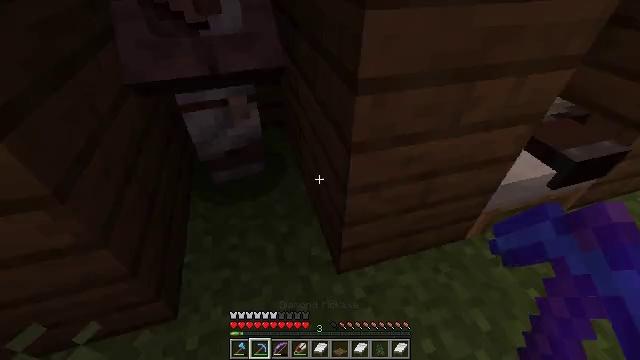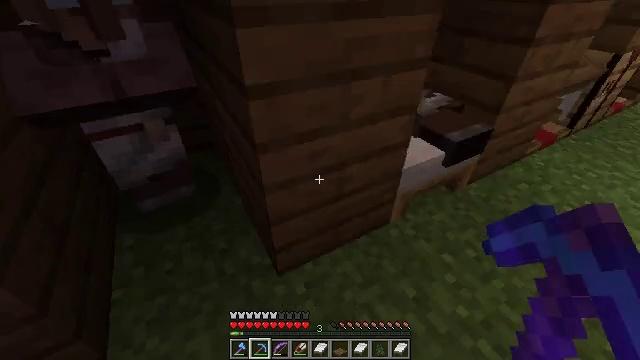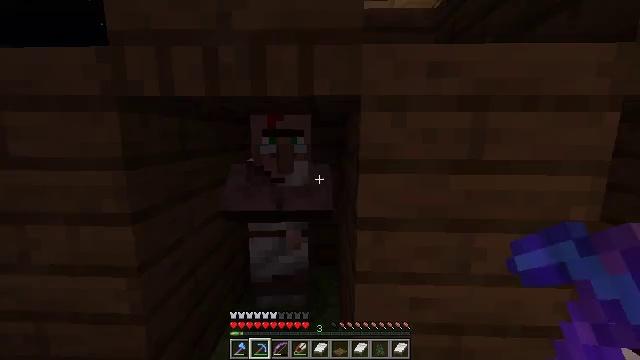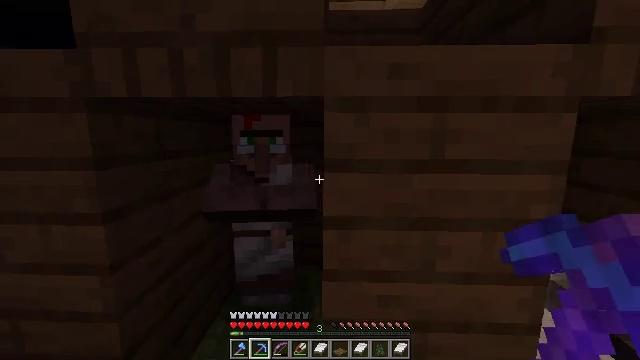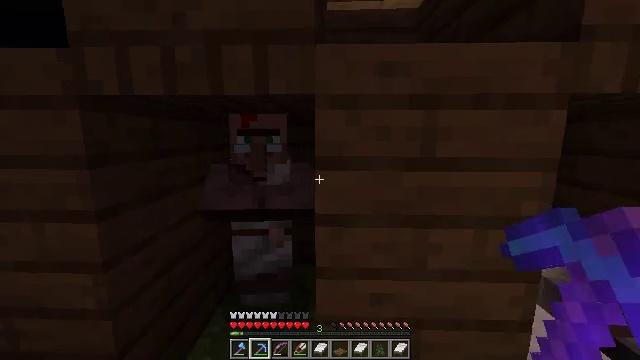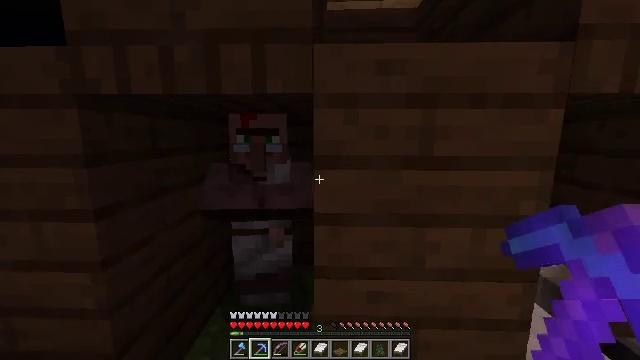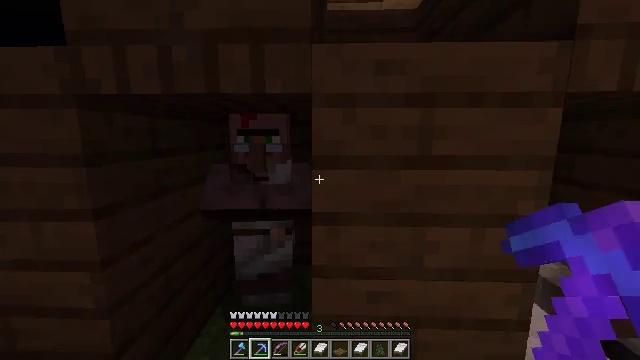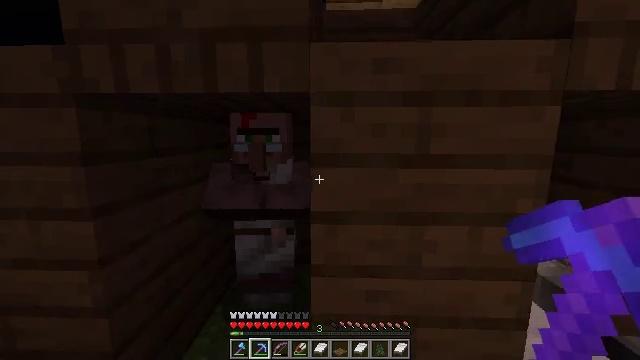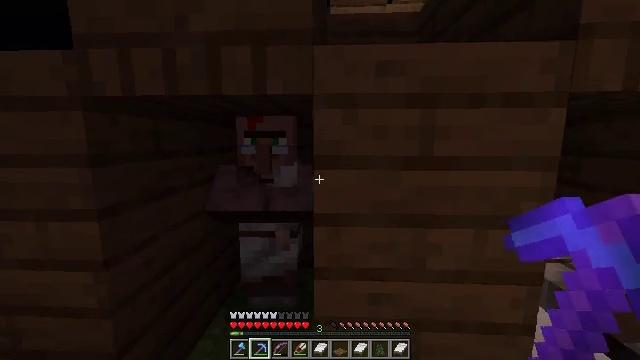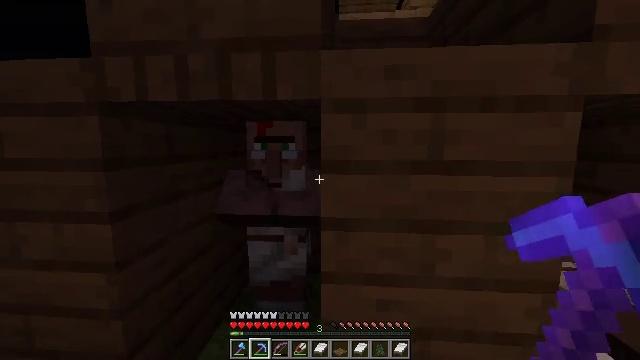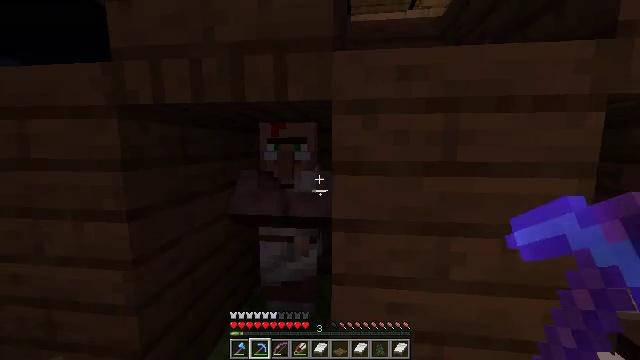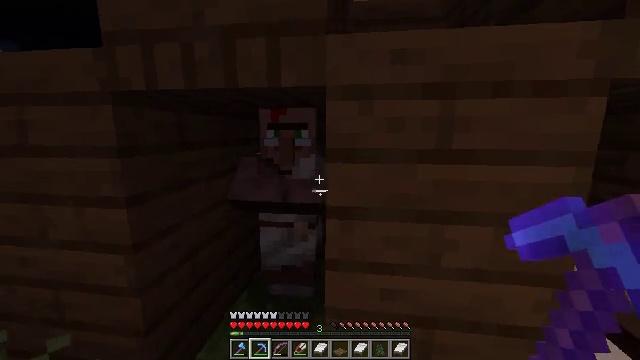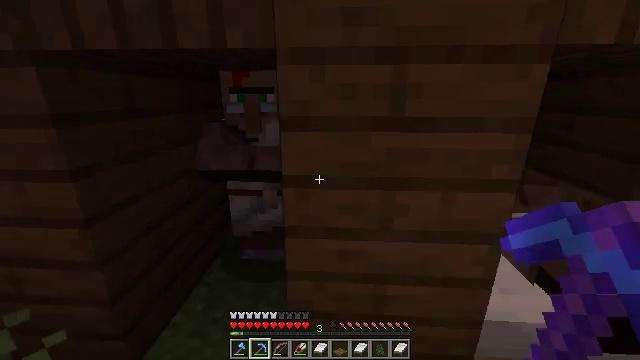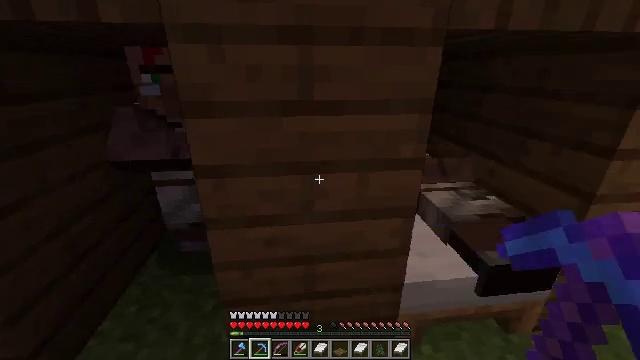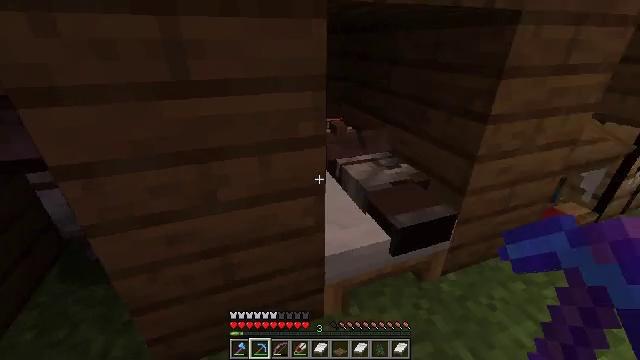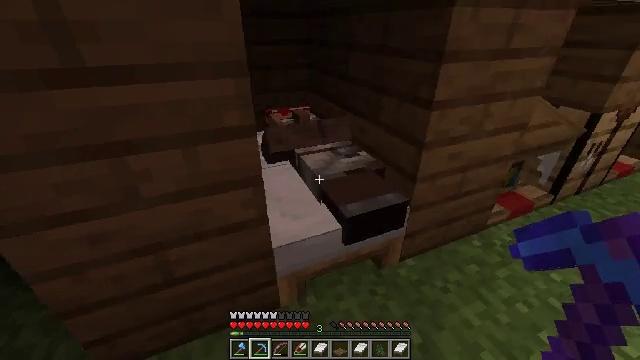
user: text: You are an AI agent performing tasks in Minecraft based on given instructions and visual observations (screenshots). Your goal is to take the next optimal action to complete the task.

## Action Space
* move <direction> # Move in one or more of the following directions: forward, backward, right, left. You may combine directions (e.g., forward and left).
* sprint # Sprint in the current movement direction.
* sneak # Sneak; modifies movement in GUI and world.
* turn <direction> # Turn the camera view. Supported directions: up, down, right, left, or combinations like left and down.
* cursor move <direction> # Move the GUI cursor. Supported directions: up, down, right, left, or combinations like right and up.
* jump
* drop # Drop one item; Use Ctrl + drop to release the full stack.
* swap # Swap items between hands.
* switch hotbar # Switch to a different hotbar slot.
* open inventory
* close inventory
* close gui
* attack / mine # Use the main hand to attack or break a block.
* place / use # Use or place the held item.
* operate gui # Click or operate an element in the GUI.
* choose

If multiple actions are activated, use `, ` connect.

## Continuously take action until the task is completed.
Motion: motion action
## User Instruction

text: Attack the white bed to collect it.
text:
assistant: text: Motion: move back and move right
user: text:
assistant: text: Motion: move forward and move right, turn left and up
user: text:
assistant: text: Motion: no_op
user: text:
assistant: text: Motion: no_op
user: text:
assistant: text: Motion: no_op
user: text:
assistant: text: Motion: no_op
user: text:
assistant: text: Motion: no_op
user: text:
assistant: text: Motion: no_op
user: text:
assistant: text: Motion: turn left and up
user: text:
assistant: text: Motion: turn left
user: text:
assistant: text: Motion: move right, turn left and down
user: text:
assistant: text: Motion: move right, turn right and down
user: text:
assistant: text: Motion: move right, turn right and down
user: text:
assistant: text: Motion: move right, turn right and down
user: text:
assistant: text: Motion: move right, turn right and down
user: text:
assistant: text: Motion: turn right and down
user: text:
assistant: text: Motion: turn down
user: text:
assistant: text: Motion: turn down
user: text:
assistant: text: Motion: turn left and down
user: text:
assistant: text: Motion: turn left and down
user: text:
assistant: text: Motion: turn left and down
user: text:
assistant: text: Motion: turn left and down
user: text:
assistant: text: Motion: turn left and down
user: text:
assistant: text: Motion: attack / mine
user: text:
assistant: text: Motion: attack / mine
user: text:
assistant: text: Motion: attack / mine
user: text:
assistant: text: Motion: turn right, attack / mine
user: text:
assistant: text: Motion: turn right and up, attack / mine
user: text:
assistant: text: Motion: turn right, attack / mine
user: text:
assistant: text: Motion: attack / mine